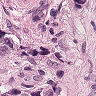
Metastatic tissue present: yes